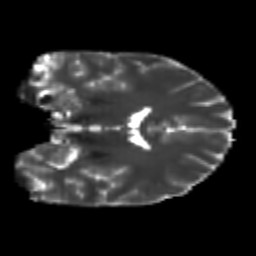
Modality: T2w
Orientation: coronal
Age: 21
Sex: male
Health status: healthy
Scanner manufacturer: philips
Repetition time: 7.387 s
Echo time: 0.08599 s